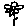
Label: flower